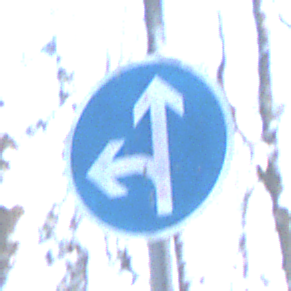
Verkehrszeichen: VorgeschriebeneFahrtrichtungGeradeausOderLinks
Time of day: MorningAfternoon
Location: Outdoor (Nature)
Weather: Clear
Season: Winter
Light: Natural